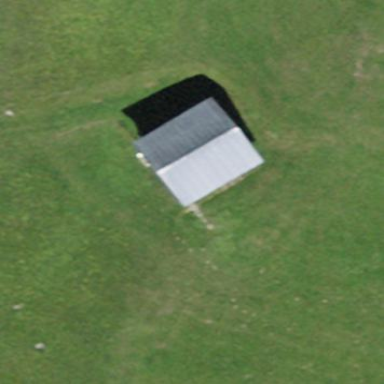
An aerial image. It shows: Shed building.